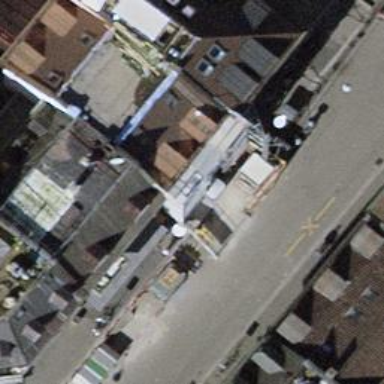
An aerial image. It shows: Bar.